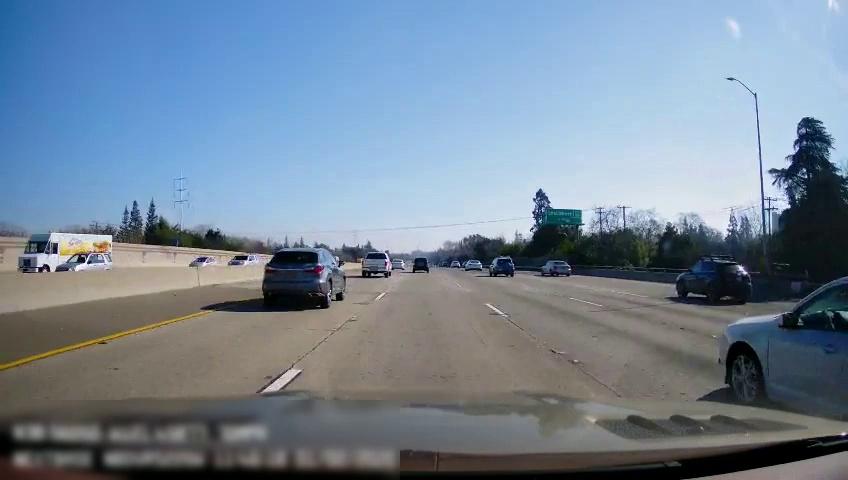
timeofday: Day
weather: Sunny
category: Vehicles | Truck
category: Vehicles | SUV
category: Vehicles | Car
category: Vehicles | SUV
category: Drivable Space
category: Vehicles | Car
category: Vehicles | Truck
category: Vehicles | Car
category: Vehicles | Car
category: Vehicles | Car
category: Vehicles | SUV
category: Vehicles | Van
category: Vehicles | Car
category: Vehicles | SUV
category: Vehicles | SUV
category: Lanes | Current Lane
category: Lanes | Current Lane
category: Lanes | Alternate Lane
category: Lanes | Alternate Lane
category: Lanes | Alternate Lane
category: Traffic | Signs